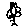
Label: flower